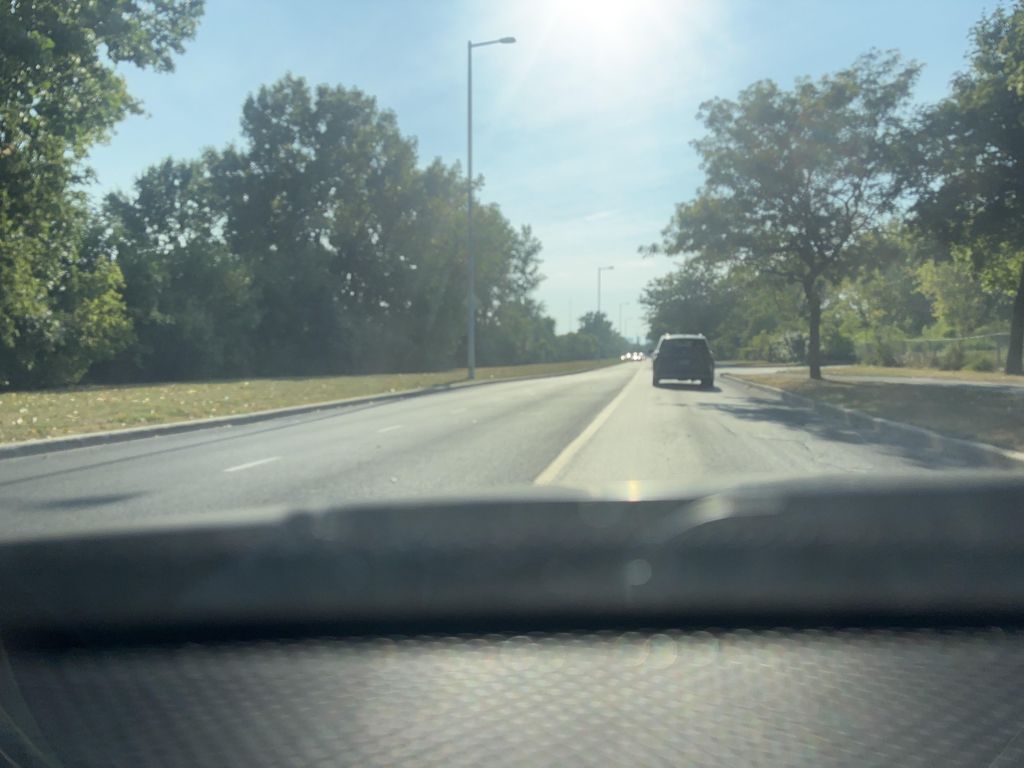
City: montreal